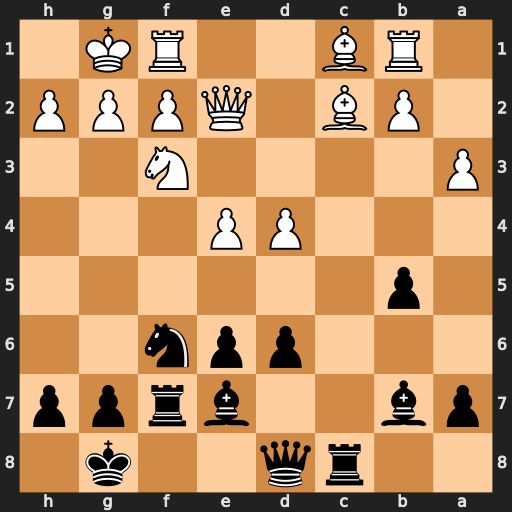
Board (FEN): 2rq2k1/pb2brpp/3ppn2/1p6/3PP3/P4N2/1PB1QPPP/1RB2RK1
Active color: b
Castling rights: -
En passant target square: -
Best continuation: Rxc2 Qxc2 Bxe4 Qb3 Bxb1